Field crop: tomato
Growth stage: 1
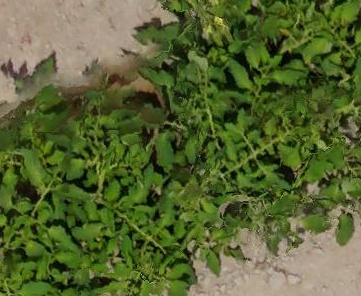
Species: tomato